Interaction volume radius: 5 \u00c5
Interaction volume height: 30 \u00c5
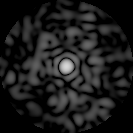
Disorder parameter: 0.8298